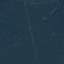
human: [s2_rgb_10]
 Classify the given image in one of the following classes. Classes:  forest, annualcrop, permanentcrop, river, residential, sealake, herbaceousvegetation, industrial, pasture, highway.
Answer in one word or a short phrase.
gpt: Forest